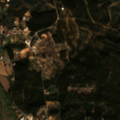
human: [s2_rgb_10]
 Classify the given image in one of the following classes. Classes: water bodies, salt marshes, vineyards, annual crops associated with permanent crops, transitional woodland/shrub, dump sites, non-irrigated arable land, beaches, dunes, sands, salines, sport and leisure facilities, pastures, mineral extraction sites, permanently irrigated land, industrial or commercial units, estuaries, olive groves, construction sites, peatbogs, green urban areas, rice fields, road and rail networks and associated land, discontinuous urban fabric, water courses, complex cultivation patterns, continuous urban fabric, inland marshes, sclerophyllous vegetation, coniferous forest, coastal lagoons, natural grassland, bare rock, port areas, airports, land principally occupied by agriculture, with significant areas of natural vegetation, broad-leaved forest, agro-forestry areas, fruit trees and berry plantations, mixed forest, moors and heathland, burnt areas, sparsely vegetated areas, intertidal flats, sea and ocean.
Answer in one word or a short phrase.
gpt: permanently irrigated land, complex cultivation patterns, broad-leaved forest, transitional woodland/shrub